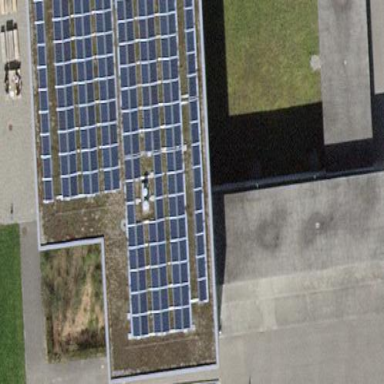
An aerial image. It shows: View of roof of building.